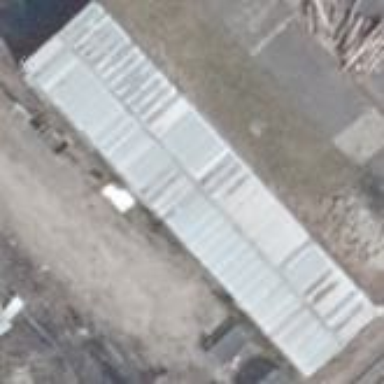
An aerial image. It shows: Gabled building with grey roof.